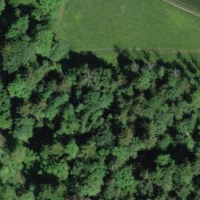
EUNIS habitat code: 41
Species observed at this site:
Allium ursinum